Field crop: maize
Growth stage: 2
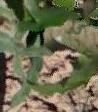
Species: maize